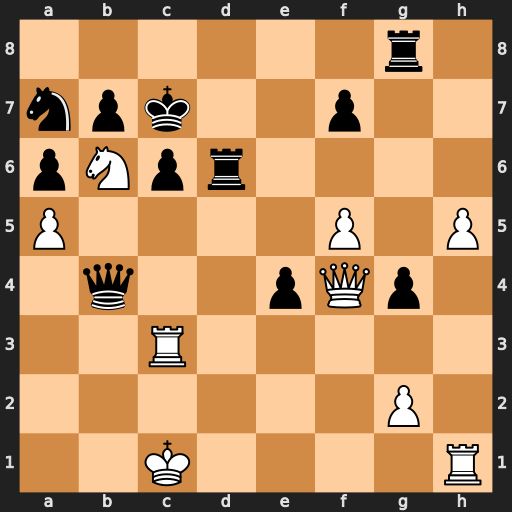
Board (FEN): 6r1/npk2p2/pNpr4/P4P1P/1q2pQp1/2R5/6P1/2K4R
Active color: w
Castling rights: -
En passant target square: -
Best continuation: Nd5+ Kd7 Nxb4